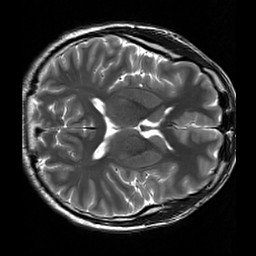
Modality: T2w
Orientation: axial
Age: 25
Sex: male
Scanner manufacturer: siemens
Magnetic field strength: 3 T
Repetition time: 7 s
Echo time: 0.09 s